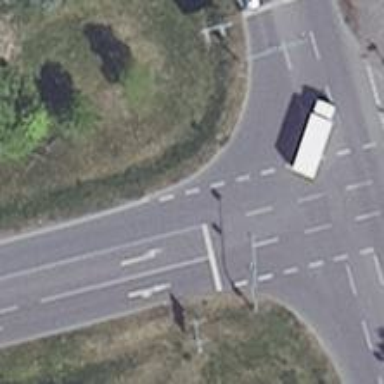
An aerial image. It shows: Road with traffic signals.